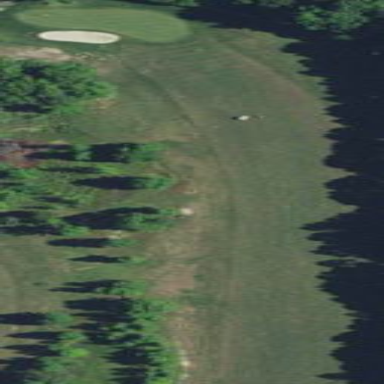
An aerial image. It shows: Golf fairway in the image.